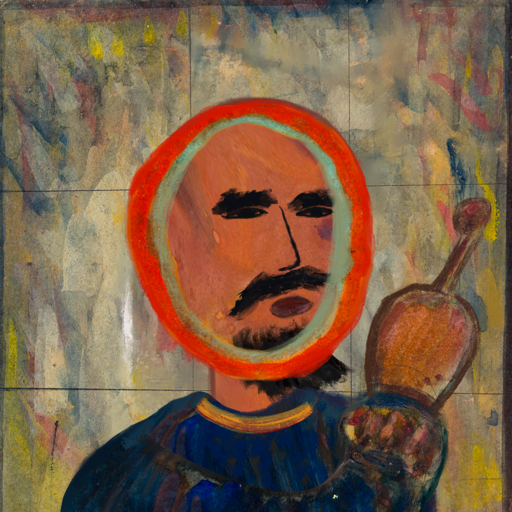
Background: GypsyMother, Head And Neck Side: Mother_And_Son_Son, Face Side: Mosgoul, Bust: Pipe, Hair Side: Sisters, Head Accessory: Blank, Second Necklace: Blank, Necklace: Mother_And_Son_Son, Baby: Blank